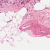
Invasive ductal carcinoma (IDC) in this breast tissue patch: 1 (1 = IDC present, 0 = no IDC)